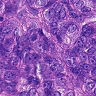
Metastatic tissue present: yes